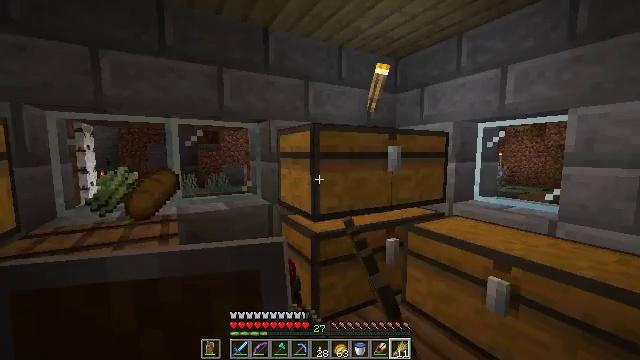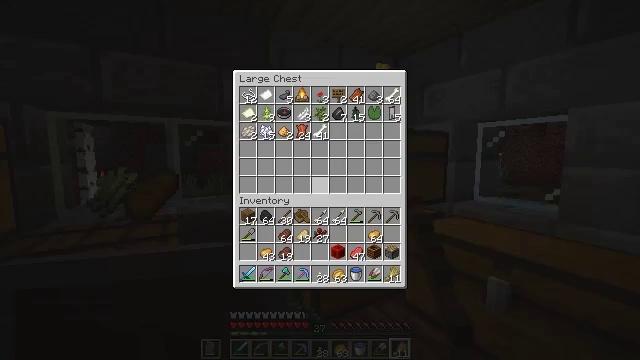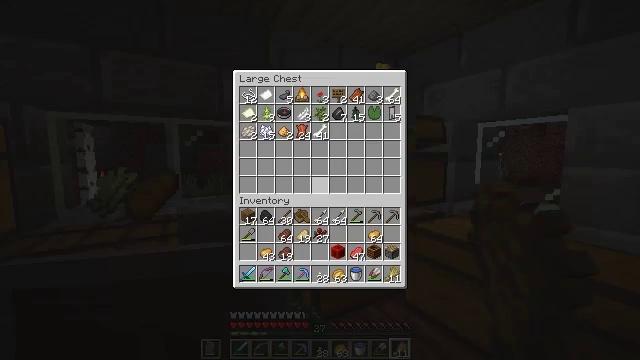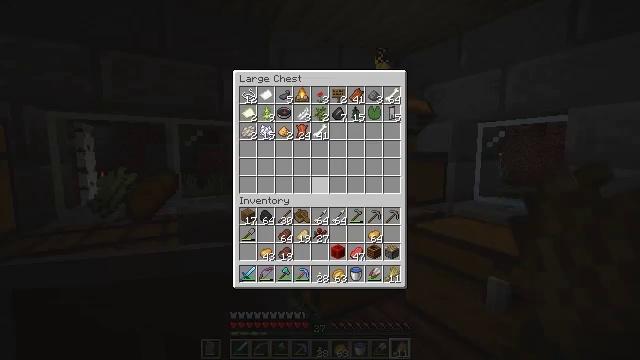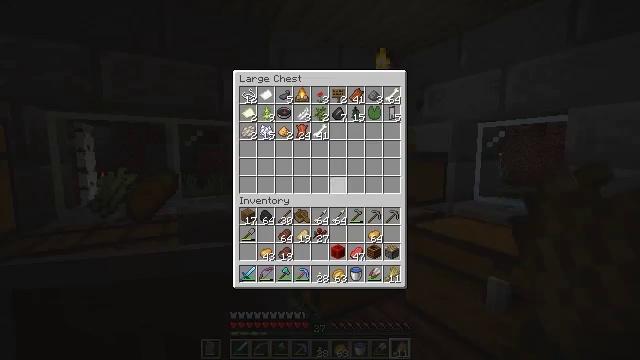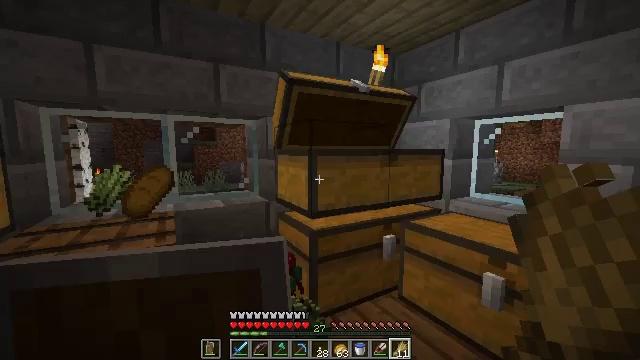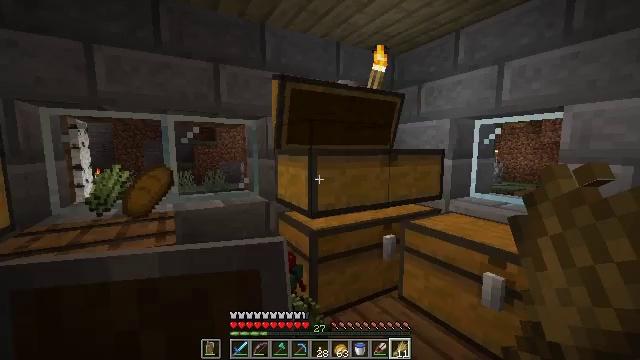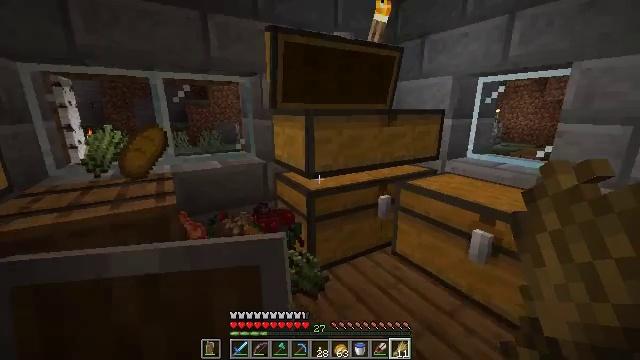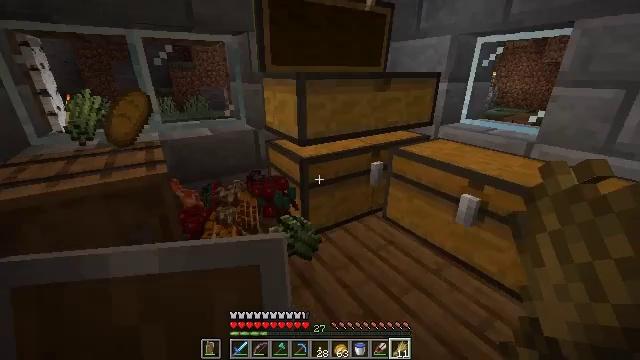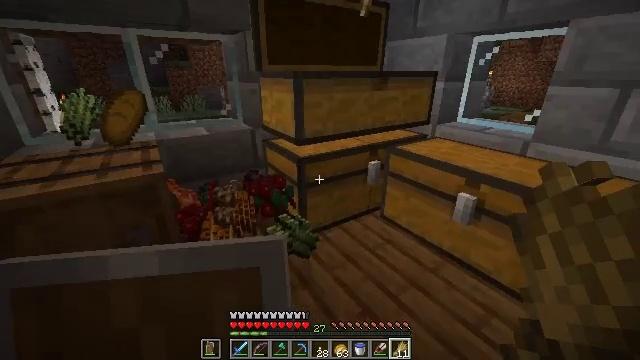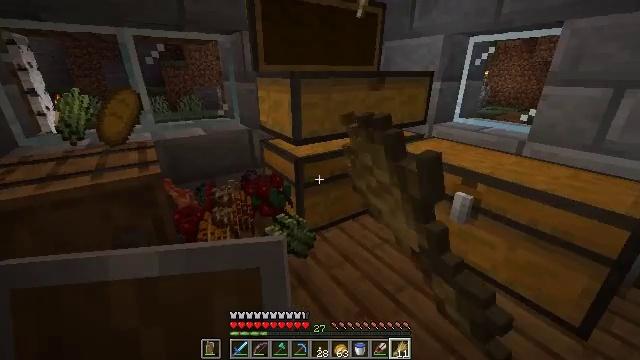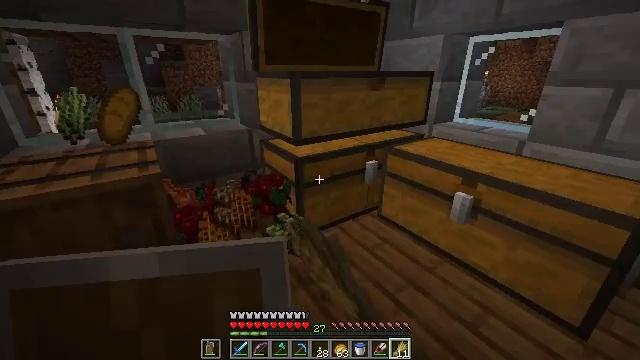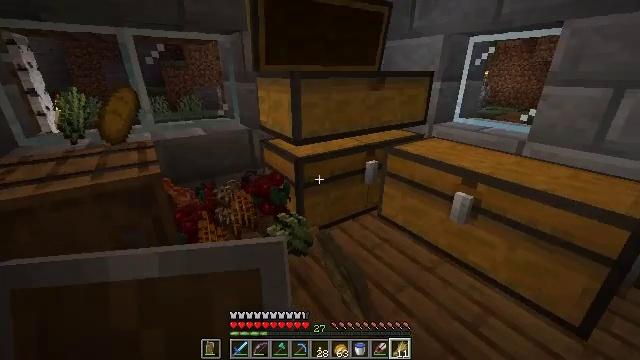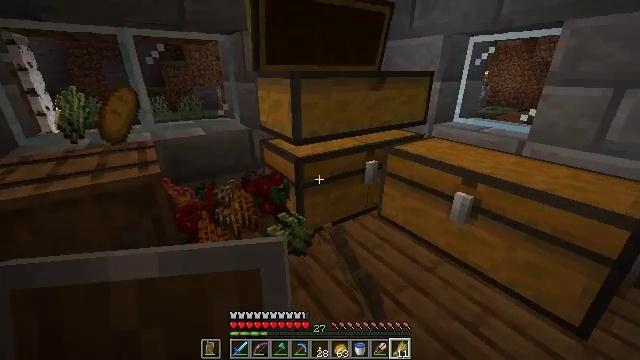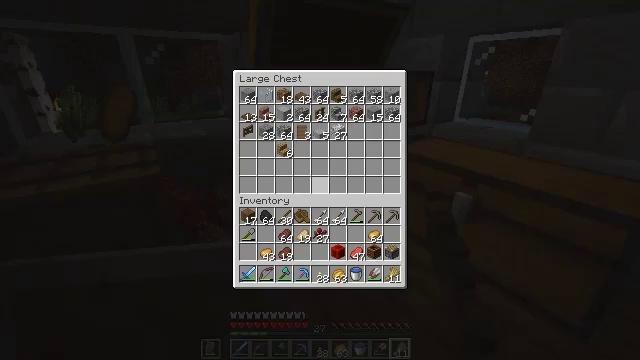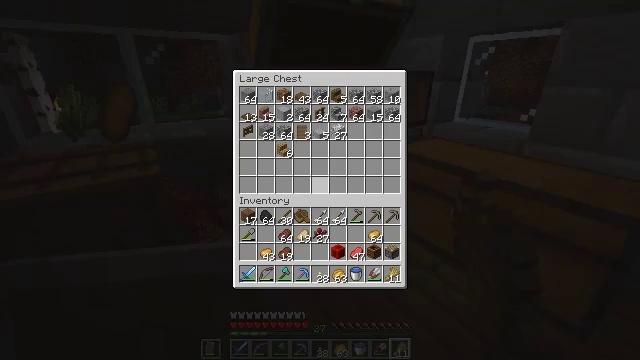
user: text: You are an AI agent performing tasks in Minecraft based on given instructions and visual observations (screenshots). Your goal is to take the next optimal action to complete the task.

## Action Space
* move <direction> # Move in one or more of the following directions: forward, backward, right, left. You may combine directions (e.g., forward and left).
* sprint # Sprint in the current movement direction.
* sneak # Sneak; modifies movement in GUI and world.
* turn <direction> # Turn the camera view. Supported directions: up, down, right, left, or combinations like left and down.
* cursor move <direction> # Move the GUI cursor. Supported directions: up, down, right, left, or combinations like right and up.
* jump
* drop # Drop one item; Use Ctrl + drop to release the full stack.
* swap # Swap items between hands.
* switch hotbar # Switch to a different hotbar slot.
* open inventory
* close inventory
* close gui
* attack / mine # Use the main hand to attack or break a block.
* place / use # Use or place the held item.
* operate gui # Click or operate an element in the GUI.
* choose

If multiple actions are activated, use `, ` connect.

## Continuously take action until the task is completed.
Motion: motion action
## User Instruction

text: Open the crafting table and craft a barrel with planks and slabs.
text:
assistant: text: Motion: open gui
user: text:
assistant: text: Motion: no_op
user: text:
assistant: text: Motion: no_op
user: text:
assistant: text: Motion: cursor move right
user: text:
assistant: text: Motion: no_op
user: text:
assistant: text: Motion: close gui
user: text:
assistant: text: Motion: turn down
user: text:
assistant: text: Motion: turn right and down
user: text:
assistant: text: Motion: use / place
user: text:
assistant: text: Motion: use / place
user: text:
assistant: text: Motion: use / place
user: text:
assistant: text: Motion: no_op
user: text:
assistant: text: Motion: no_op
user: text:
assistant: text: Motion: open gui
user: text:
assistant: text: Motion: no_op
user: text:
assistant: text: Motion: no_op
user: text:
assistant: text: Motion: no_op
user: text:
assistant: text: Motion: no_op
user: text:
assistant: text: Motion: cursor move up
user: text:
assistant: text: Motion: cursor move up
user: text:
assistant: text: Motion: sneak, cursor move up
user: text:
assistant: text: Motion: sneak, cursor move up
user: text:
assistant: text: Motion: sneak, cursor move left and up
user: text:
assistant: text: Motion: sneak, cursor move left
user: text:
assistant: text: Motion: sneak, operate gui
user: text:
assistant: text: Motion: sneak, operate gui
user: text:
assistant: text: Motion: sneak
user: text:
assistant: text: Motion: sneak
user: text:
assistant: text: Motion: no_op
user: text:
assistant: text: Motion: turn right and down, close gui